Aerial crown-view tile of a tropical tree (Barro Colorado Island, Panama), acquired 20240611:
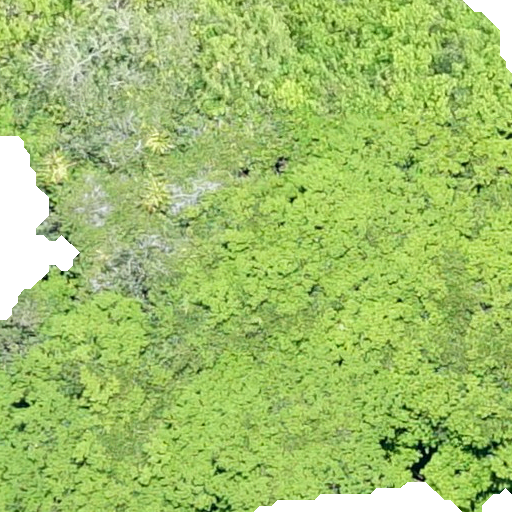
Species: Tachigali panamensis
GBIF accepted scientific name: Tachigali panamensis
Crown area: 510.442 m²